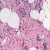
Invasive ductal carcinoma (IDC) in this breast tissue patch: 1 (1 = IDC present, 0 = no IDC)